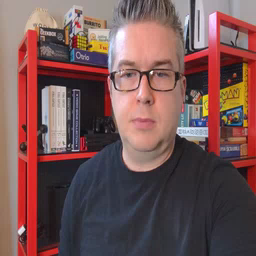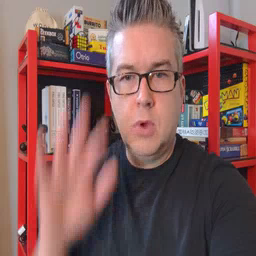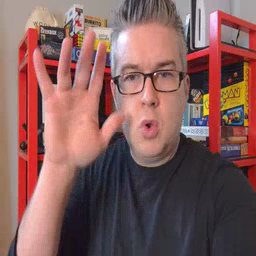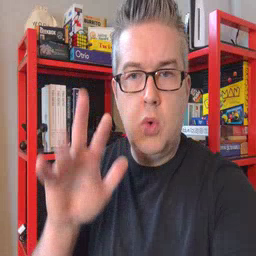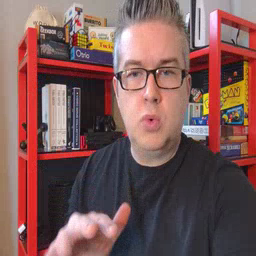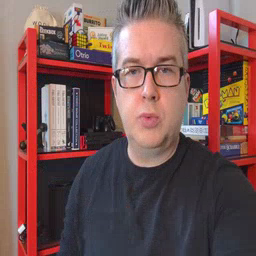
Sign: snow